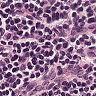
Metastatic tissue present: no